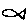
Label: fish